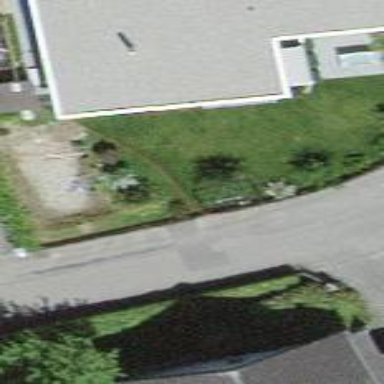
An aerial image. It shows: Residential building.